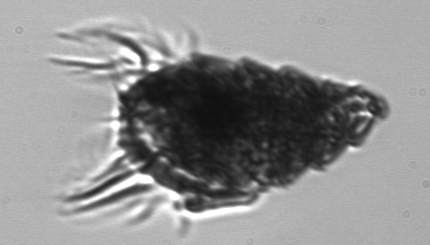
Label: Laboea_strobila